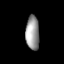
Tissue: lung
Cell type: Endothelial cells
Senescence score: 0.5952
Nuclear area (px): 450
Mean DAPI intensity: 154.513